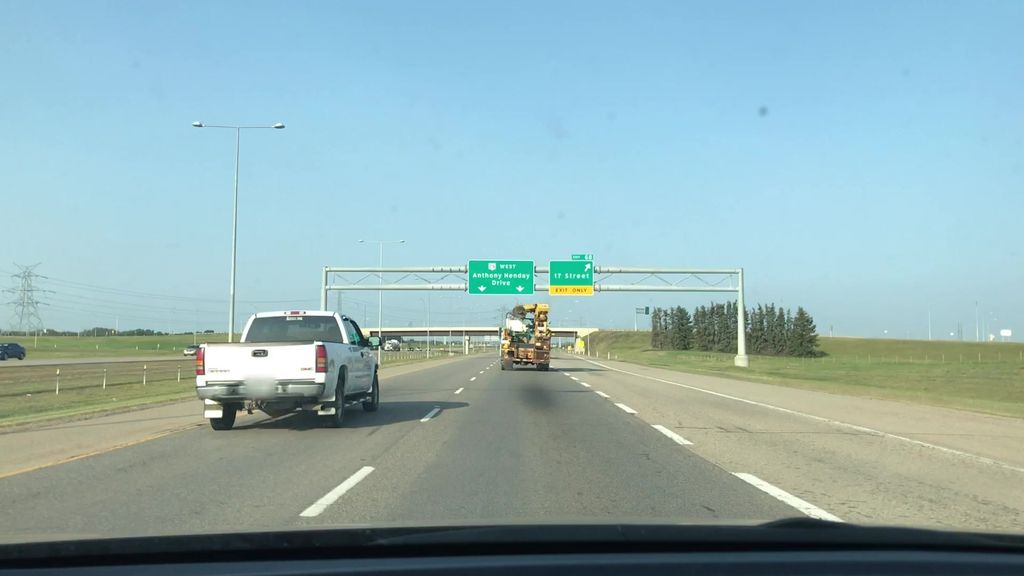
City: edmonton